Interaction volume radius: 10 \u00c5
Interaction volume height: 10 \u00c5
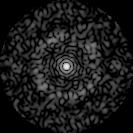
Disorder parameter: 0.8056